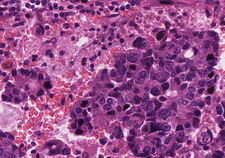
Tumor epithelial tissue: yes
Tumor-associated stroma tissue: yes
Normal tissue: no